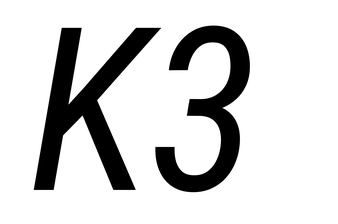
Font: Roboto-Italic_Condensed_Italic